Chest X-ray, PA view. Patient: 48 years old, sex F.
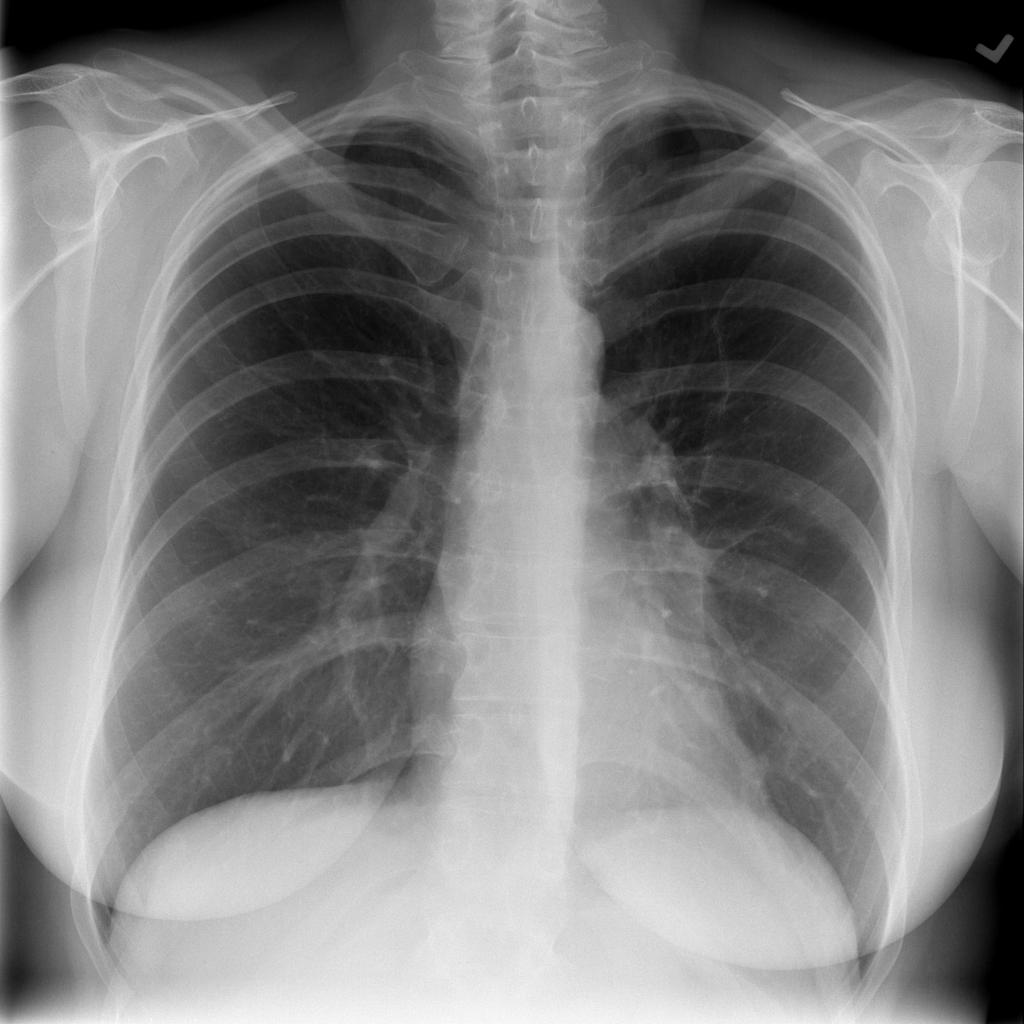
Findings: No Finding